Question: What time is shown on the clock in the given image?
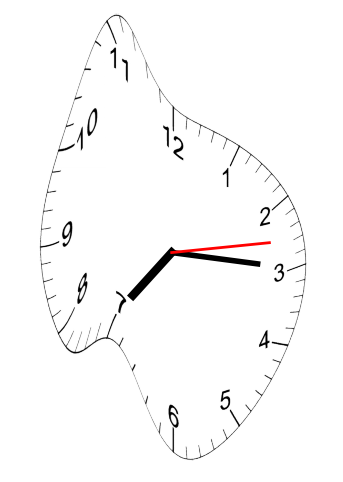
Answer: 07:15:13